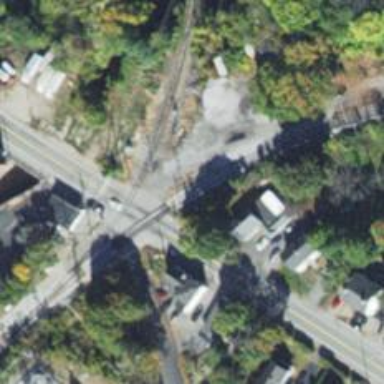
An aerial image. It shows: Railway signal.